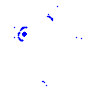
Particle: pion